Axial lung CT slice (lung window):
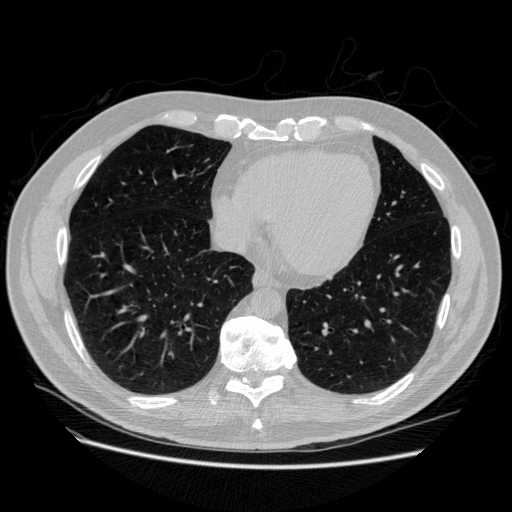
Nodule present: no